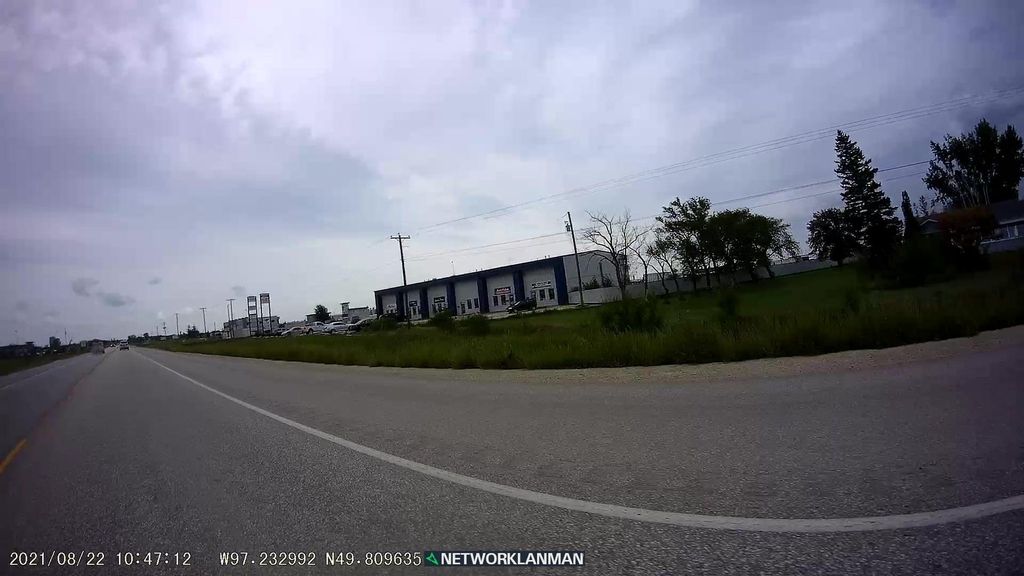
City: winnipeg